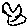
Label: bird